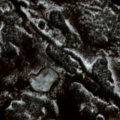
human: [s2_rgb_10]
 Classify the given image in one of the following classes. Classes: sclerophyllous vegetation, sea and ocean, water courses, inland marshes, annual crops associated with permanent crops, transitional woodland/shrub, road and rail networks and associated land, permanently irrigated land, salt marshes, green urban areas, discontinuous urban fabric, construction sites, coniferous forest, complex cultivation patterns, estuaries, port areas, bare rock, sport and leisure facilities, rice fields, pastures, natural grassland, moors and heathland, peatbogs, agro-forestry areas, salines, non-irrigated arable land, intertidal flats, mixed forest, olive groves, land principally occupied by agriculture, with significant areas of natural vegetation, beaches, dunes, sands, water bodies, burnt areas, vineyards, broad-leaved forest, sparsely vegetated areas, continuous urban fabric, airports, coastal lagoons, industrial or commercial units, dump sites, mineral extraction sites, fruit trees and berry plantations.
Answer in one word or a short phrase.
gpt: coniferous forest, peatbogs